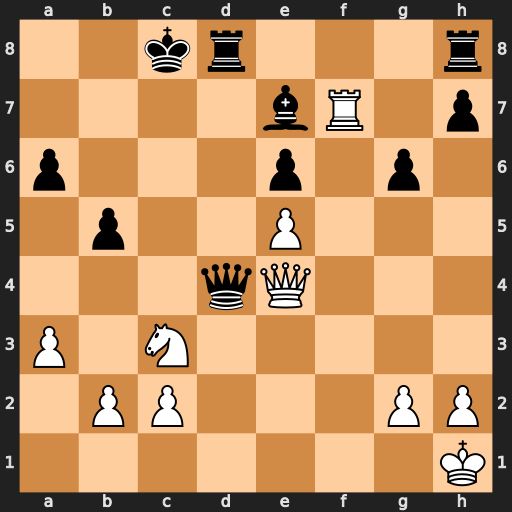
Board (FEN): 2kr3r/4bR1p/p3p1p1/1p2P3/3qQ3/P1N5/1PP3PP/7K
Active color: w
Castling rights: -
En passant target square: -
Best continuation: Qa8+ Kc7 Rxe7+ Rd7 Rxd7+ Qxd7 Qxh8